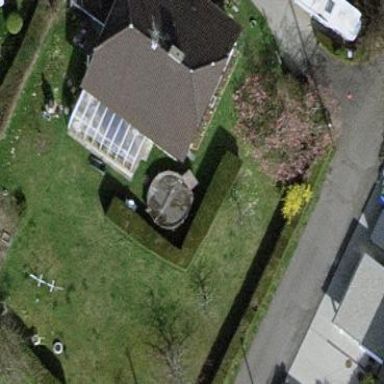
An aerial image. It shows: Garden enclosed by fence.